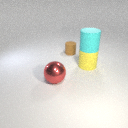
large yellow rubber cylinder in front of small brown rubber cylinder